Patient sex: M
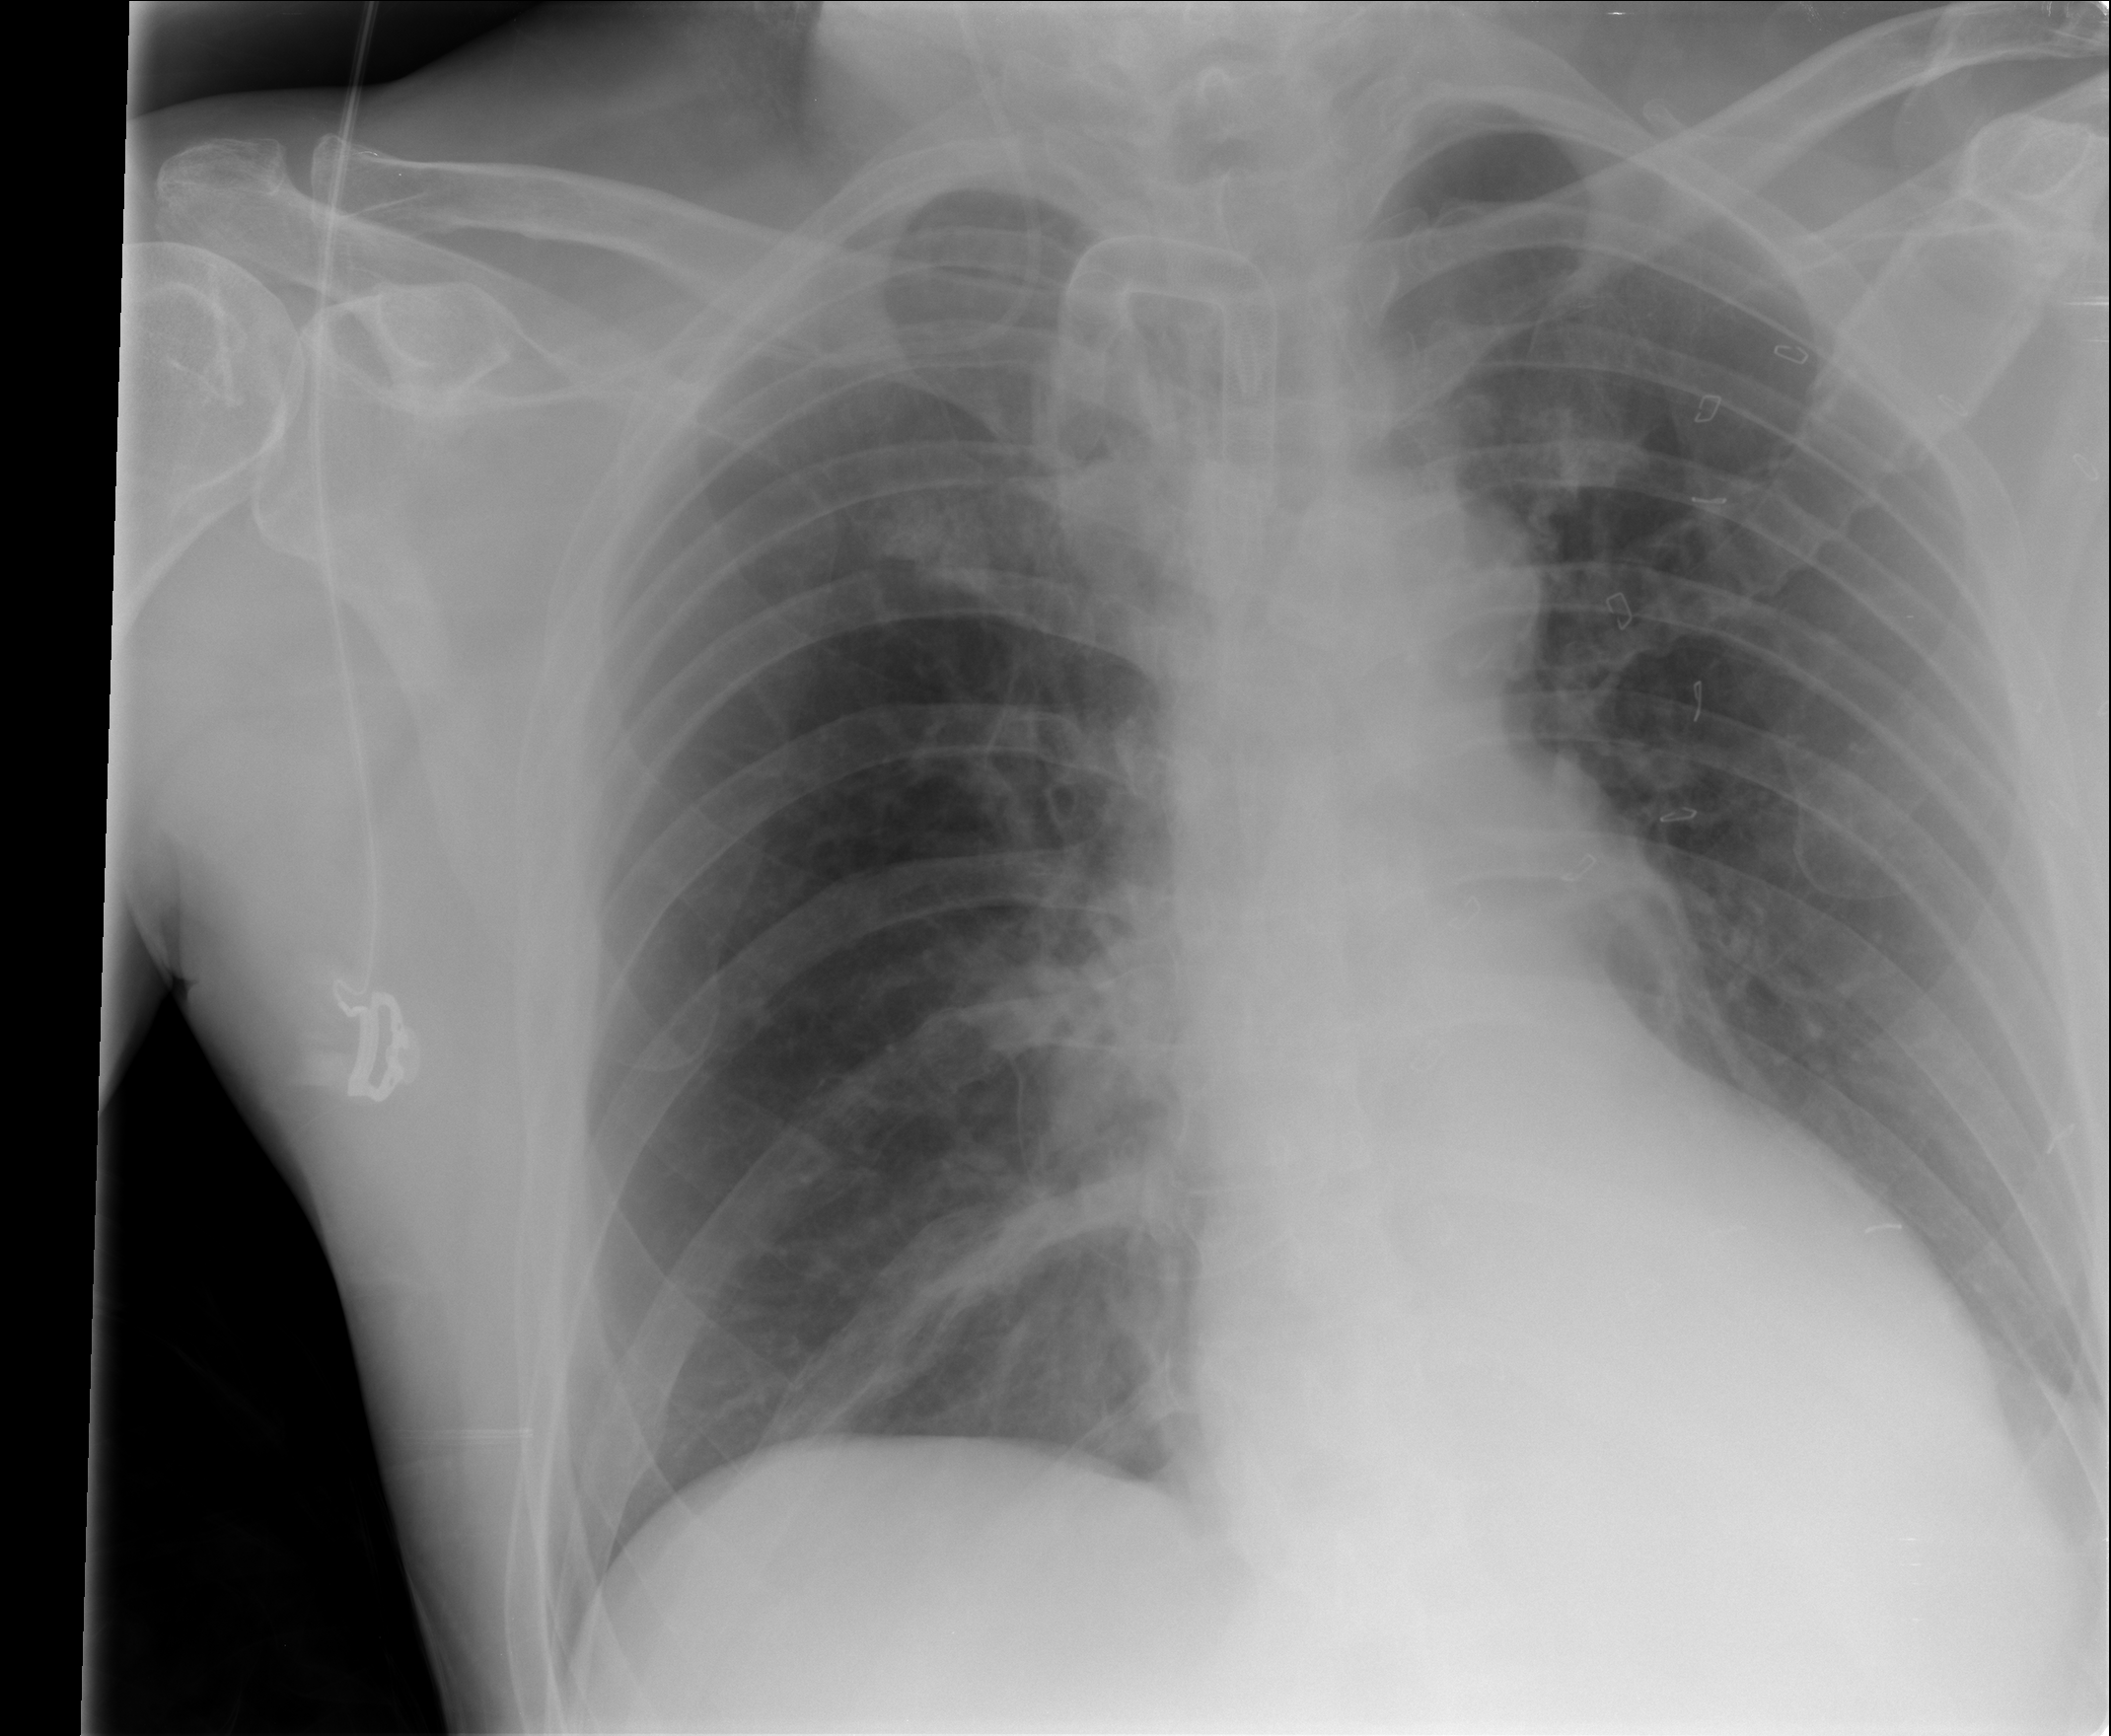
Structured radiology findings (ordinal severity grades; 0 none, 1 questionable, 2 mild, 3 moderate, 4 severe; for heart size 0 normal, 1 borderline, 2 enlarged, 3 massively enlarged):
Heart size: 0
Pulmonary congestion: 1
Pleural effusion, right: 0
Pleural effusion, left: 0
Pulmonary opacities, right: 0
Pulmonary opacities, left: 0
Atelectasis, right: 2
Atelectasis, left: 2